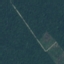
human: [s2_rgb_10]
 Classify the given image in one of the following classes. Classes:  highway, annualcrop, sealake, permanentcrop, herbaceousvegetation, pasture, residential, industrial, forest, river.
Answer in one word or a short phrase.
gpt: Forest